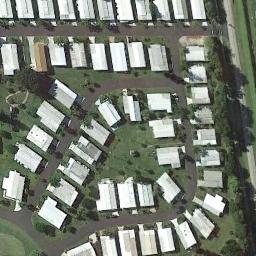
Label: residential